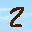
Label: 2